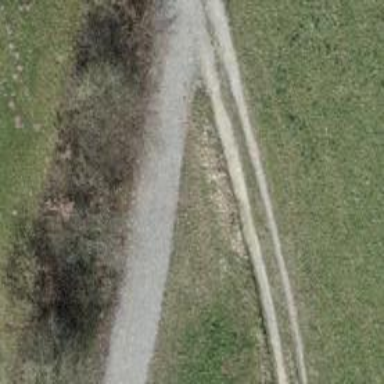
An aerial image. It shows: Gravel track with grade 2 tracktype.